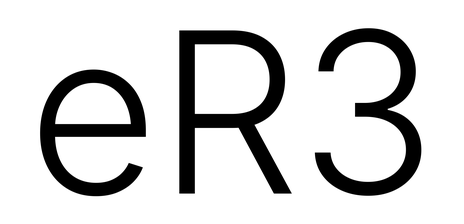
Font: Inter_Light